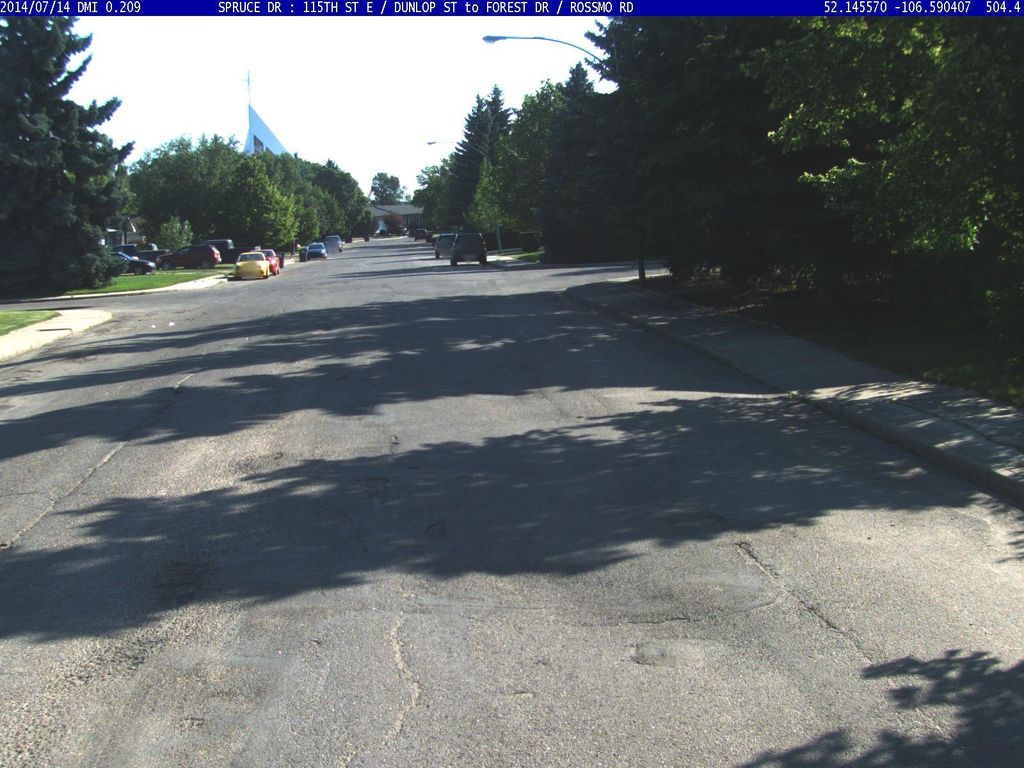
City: saskatoon